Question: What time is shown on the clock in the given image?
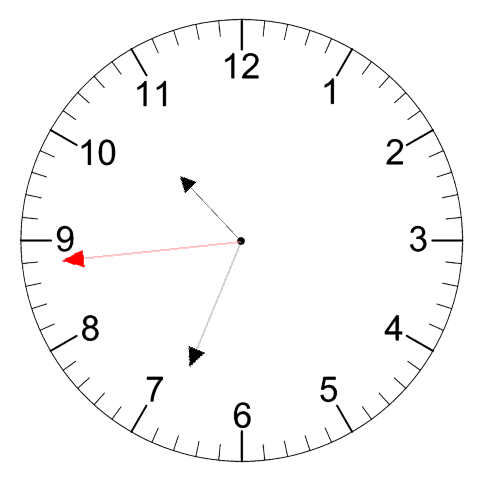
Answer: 10:33:44